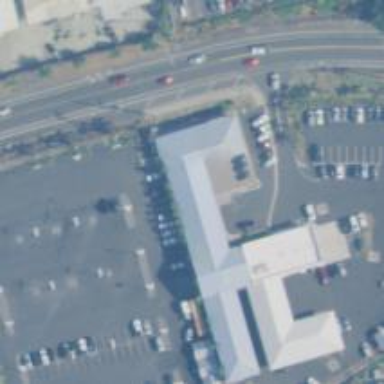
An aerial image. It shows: Building housing car shop.